Question: I'm working on a project in unity and there's a script that has a reference to a transform to a character's hand. This is used to put an item in the character's hand and have it follow it as the hand moves. When I double click on the transform I don't get a reference to any prefab though, but it does have the data of the mesh at that location. How do I create a transform like this?
Thanks!
Here's a screenshot of what I'm trying to accomplish:
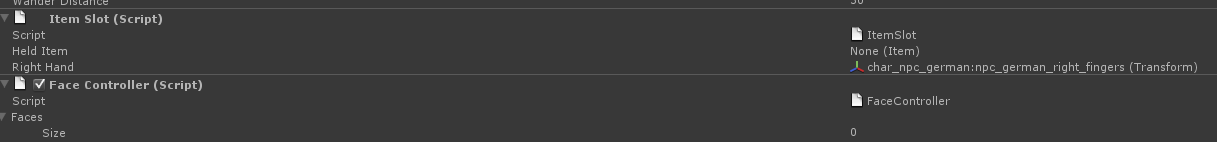
Answer: The hand is a "bone" in the models skeleton. A model's skeleton in Unity is represented by a tree of GameObjects with Transform components.
To create a Transform like that you would have to import a model with a skeleton. To add it to the field in the inspector you would have to locate it in the Project window and drag it into the inspector field.